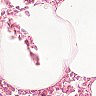
Metastatic tissue present: no